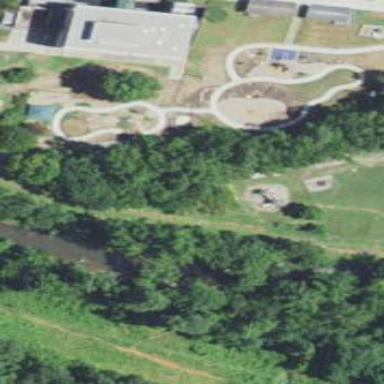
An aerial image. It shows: Playground area for leisure land.